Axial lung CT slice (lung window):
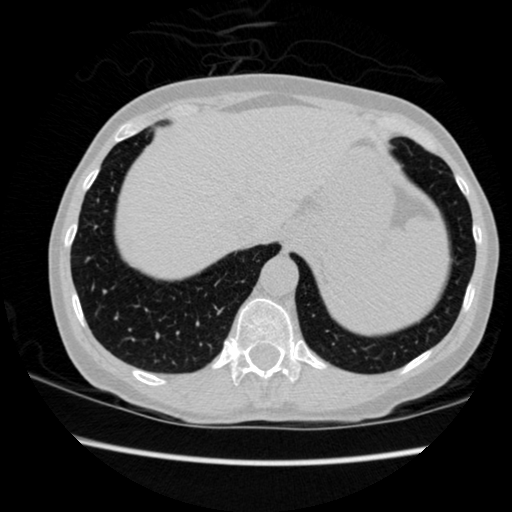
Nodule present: no